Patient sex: F
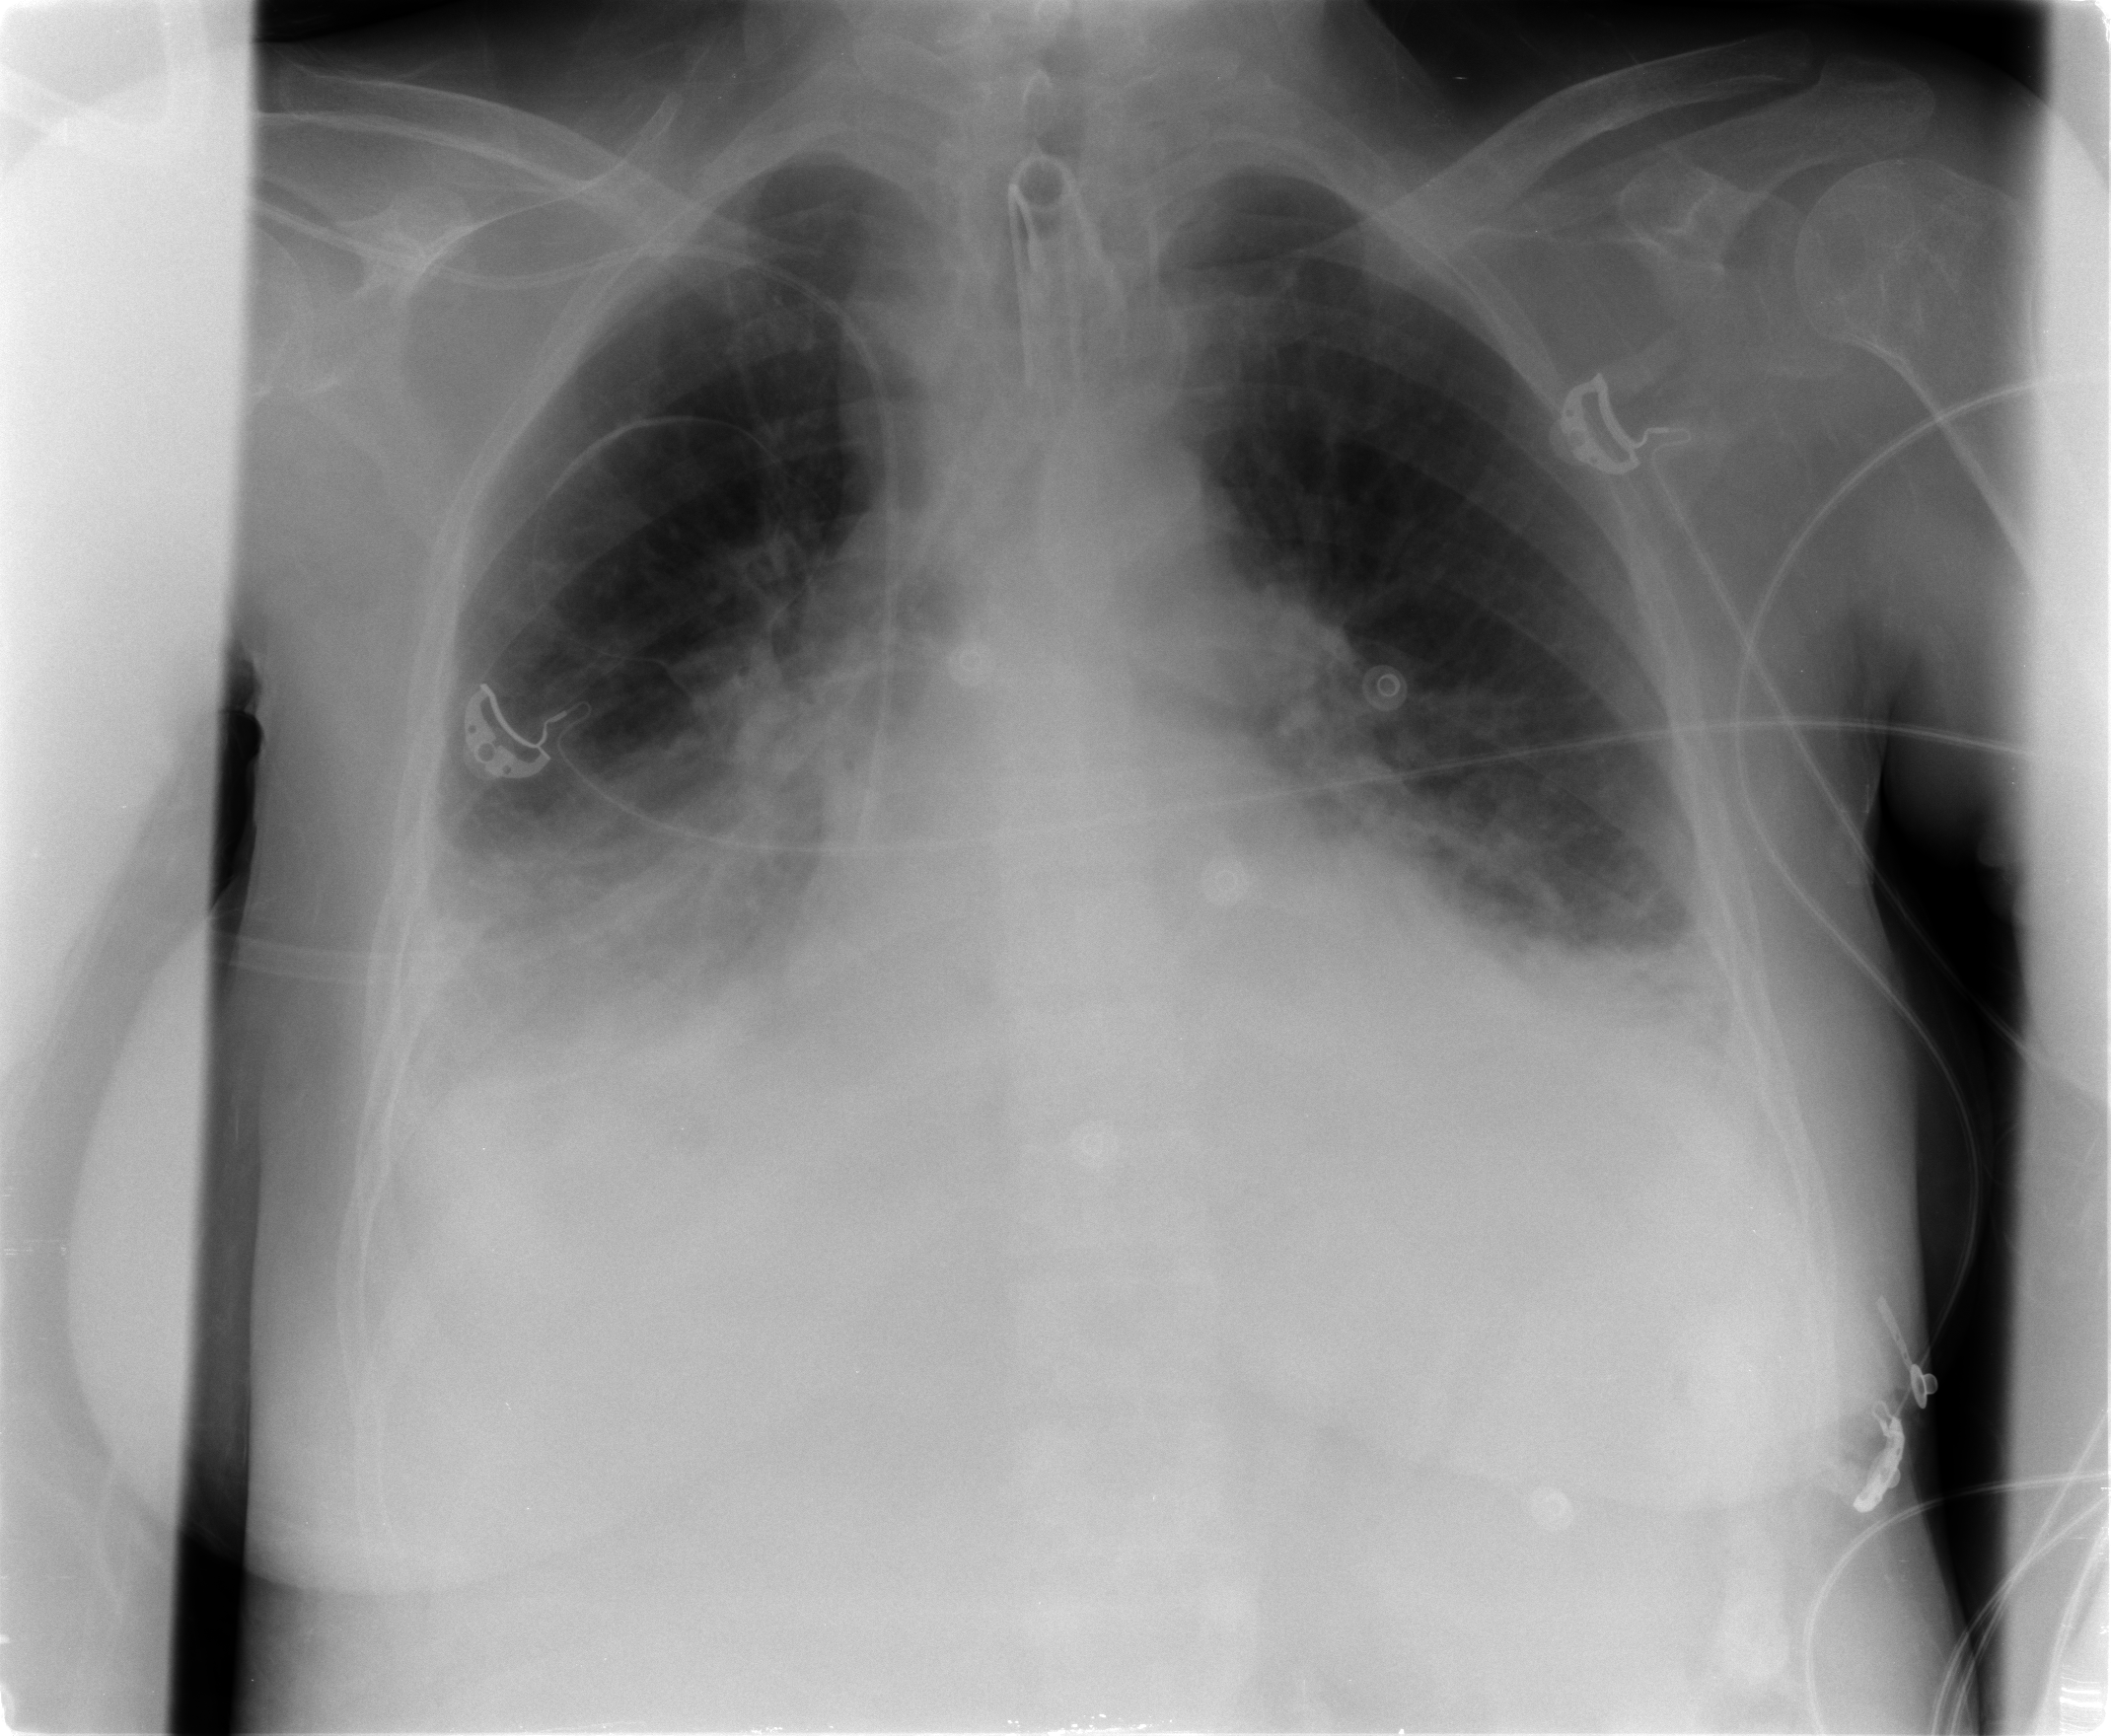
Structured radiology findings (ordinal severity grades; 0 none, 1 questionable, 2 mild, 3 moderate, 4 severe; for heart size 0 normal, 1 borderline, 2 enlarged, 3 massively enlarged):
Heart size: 0
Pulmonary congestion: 0
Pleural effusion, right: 2
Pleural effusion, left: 2
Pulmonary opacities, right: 2
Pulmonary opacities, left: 0
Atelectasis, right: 2
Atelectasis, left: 2